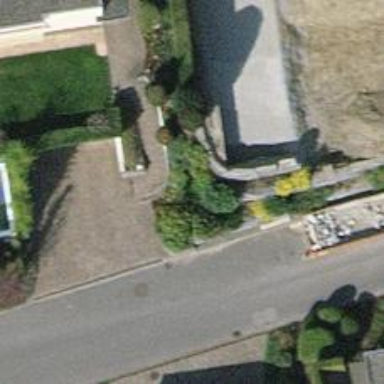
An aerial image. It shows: Hedge acting as barrier.